Question: I am developing an web application. I have one drop down list of category. On select event, the category is sent to server and data is fetched in the JSON format of subcategory belonging to that category. Depending on that, I have created dynamic drop down select list. But the problem is, When I select the category in drop down1, then all the subcategories belonging to that category goes in the single row of drop down(single option tag)
my ajax code for drop down on success
'''
success: function(data)
{
console.log(data);
$.each(data,function(index, store) {
console.log(store);
$.each(store, function(key,value){
if(key === "subcatname"){
options.append($("<option />").val(value).text(value));
};
});
});
},
'''
I am getting output like
It should be like
'''
Select Subcategory
TO Increase RAM
To change Moniter
To change mouse
'''
like one below another.
my HTML code is
'''
<select id="dynamic_select_delete" style="height: 30px;">
<option id="options">Select Subcategory </option>
</select>
'''
What I am missing in ajax?
Thanks
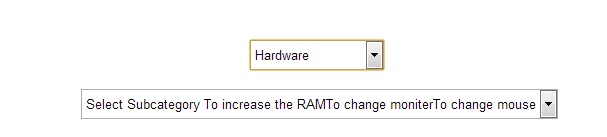
Answer: According to the info you gave in comment this should be the right way
'''
options.parent().append($("<option />").val(value).text(value));
'''
Or
'''
$("<option />").val(value).text(value).insertAfter(options);
'''
Right now you are appending to the 'option'(child of 'select') but you should be appending to the 'select' element, its parent.